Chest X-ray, AP view. Patient: 55 years old, sex F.
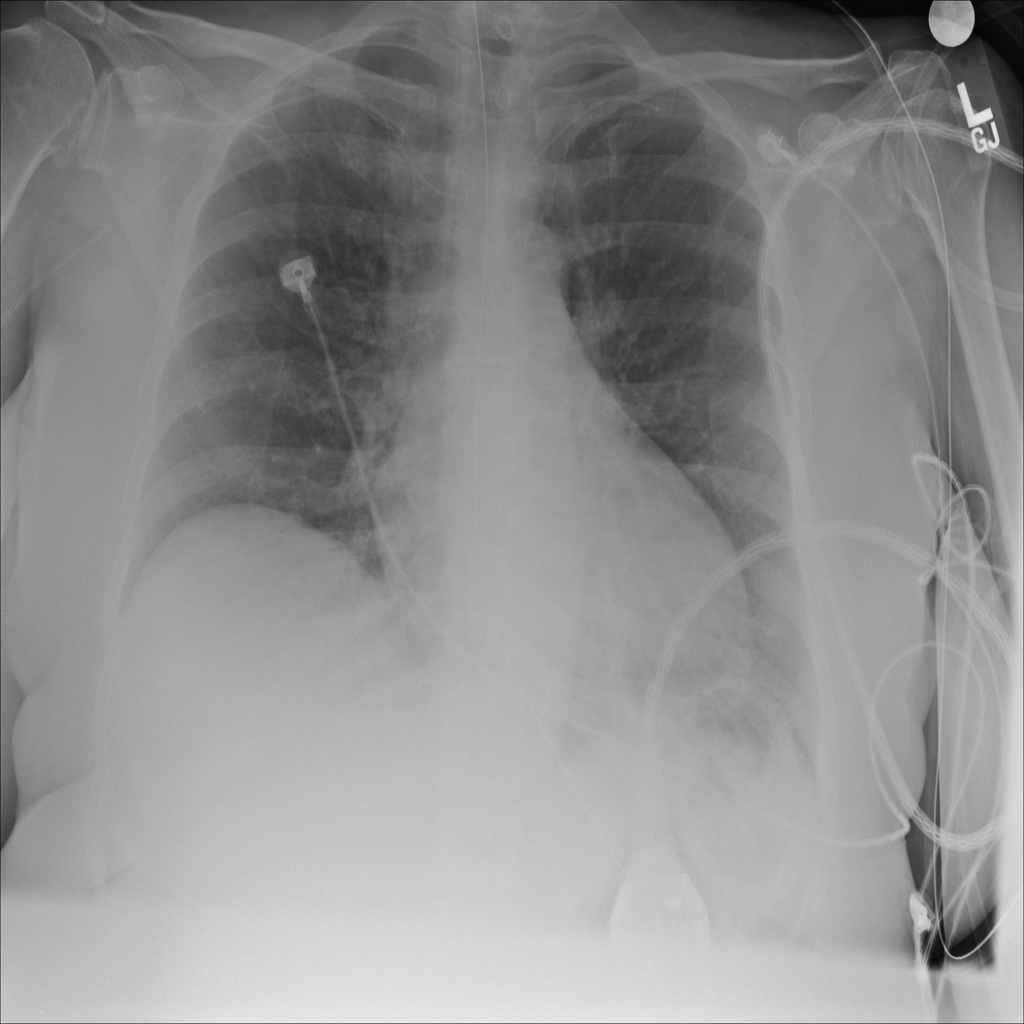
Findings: No Finding